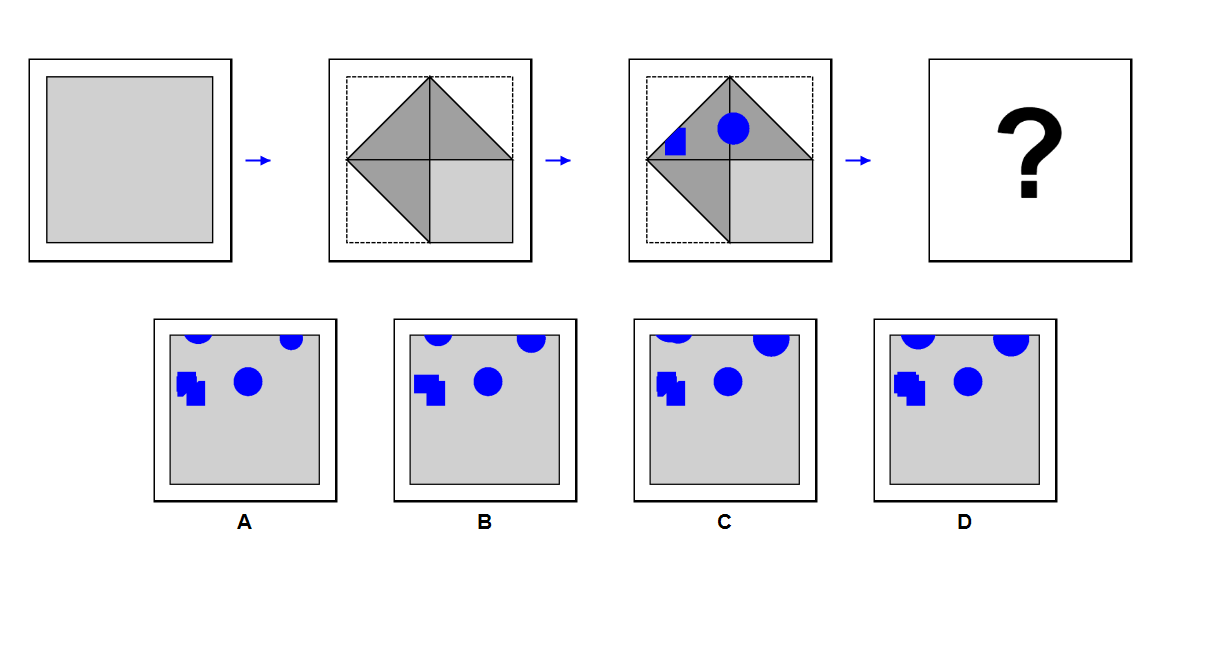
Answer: B